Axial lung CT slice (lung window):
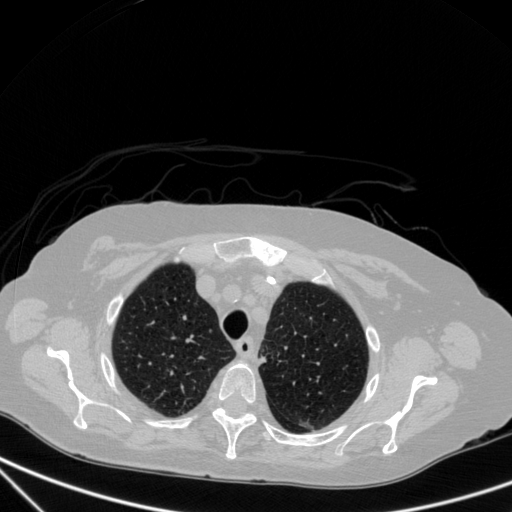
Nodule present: no